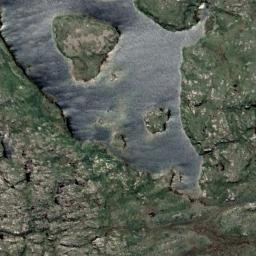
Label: wetland